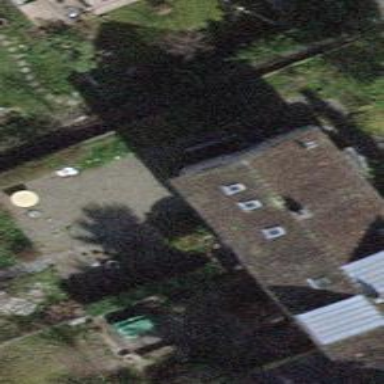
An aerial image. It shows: Building with gabled roof oriented across its structure.